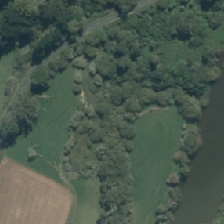
Land cover: deciduous_hardwood